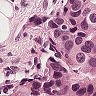
Metastatic tissue present: yes